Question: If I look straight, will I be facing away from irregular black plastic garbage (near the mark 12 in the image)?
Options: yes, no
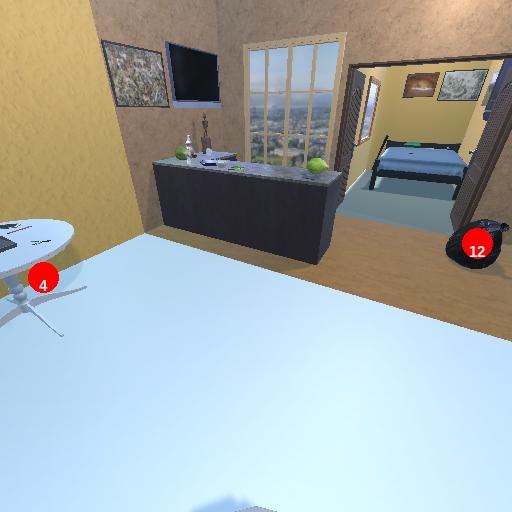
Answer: yes